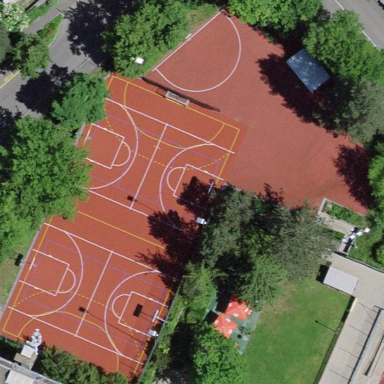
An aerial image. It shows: Multi-sport pitch for soccer and basketball activities.